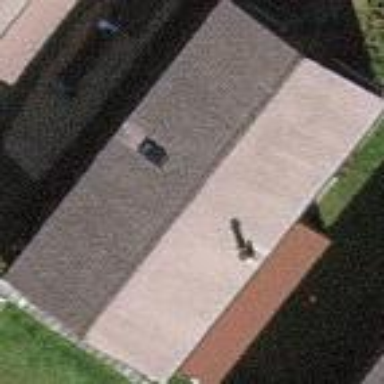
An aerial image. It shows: Gabled roof house.